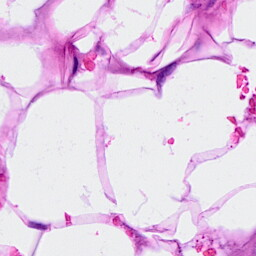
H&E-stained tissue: Breast